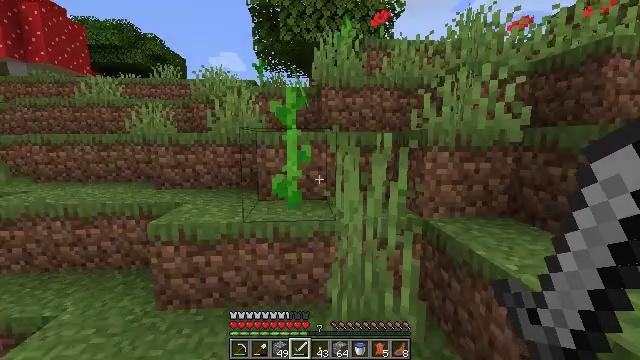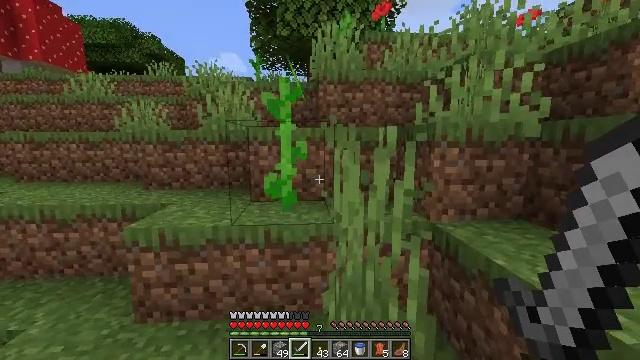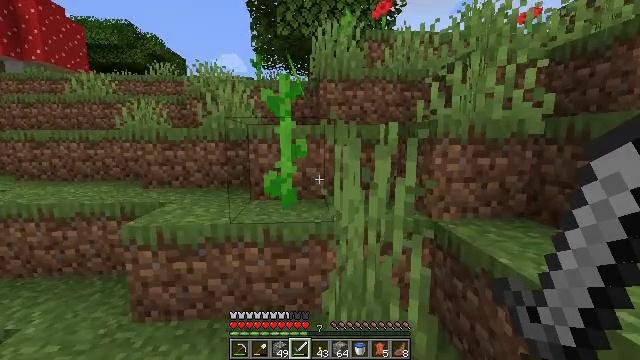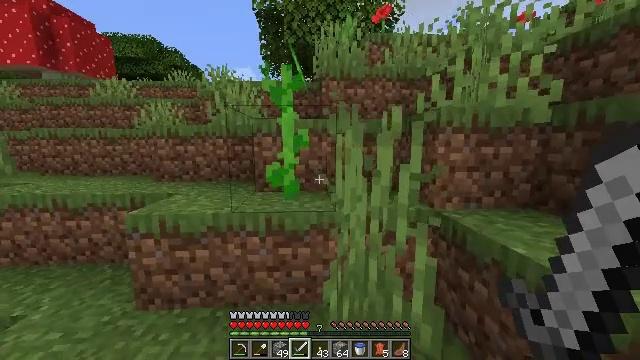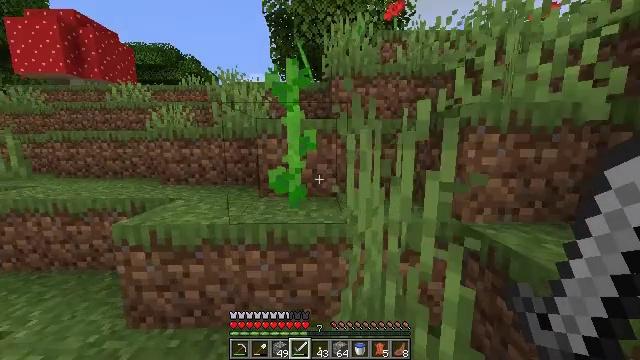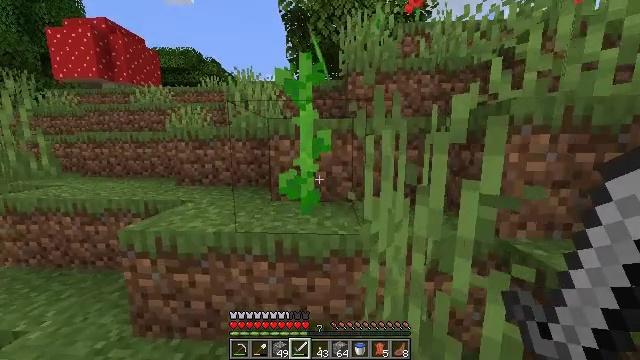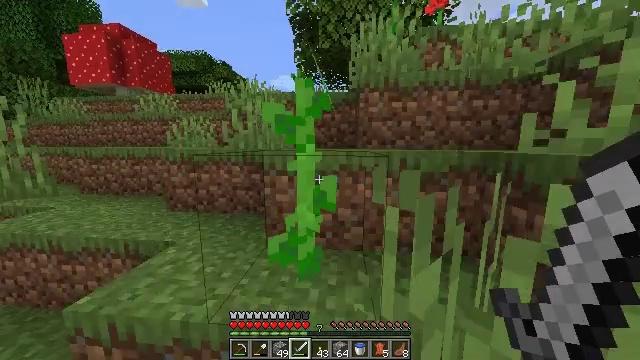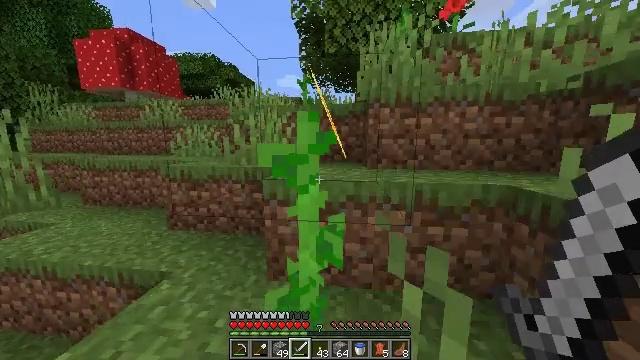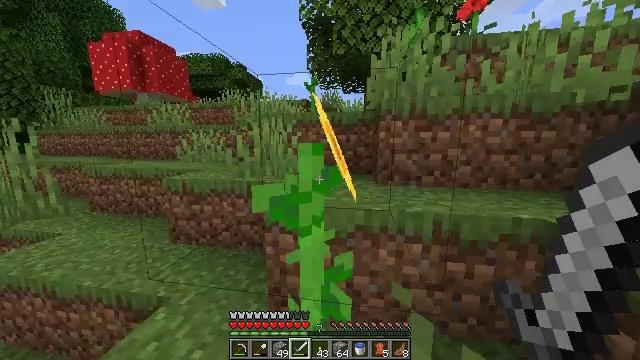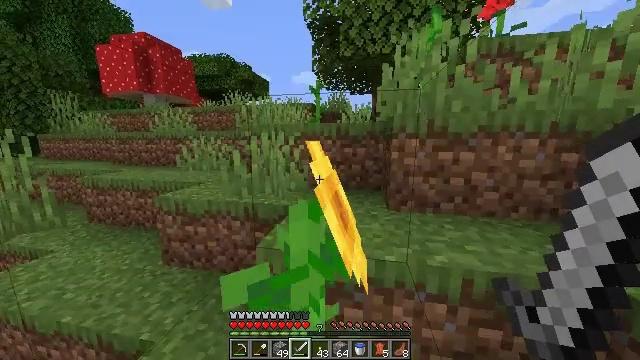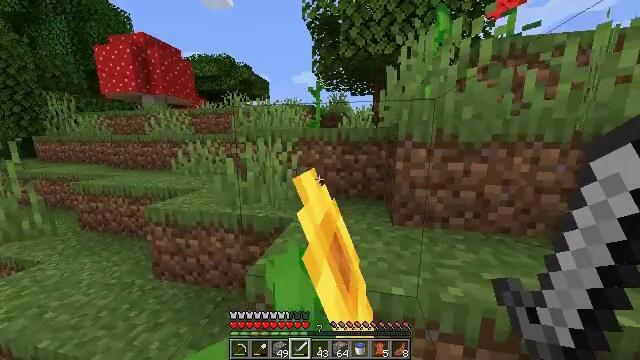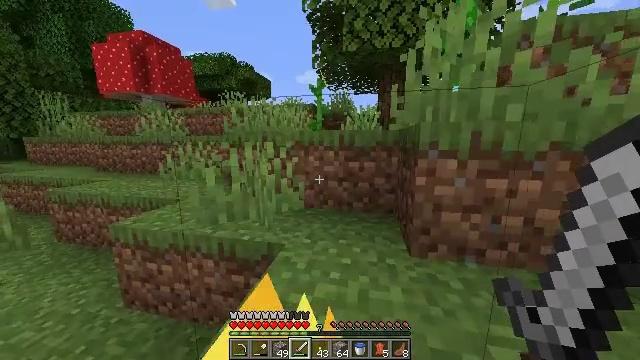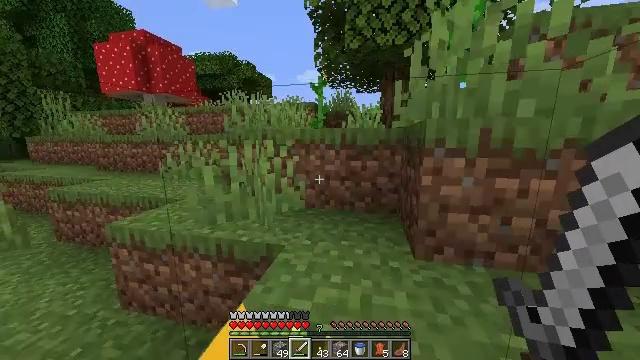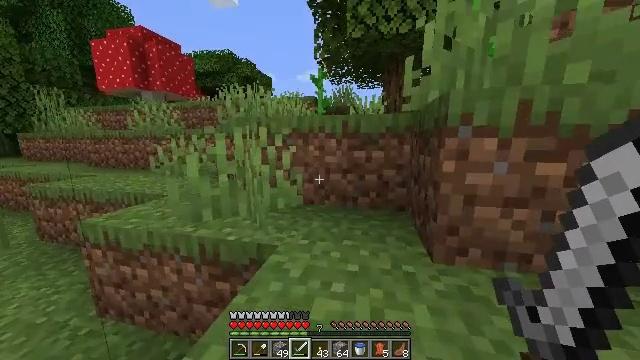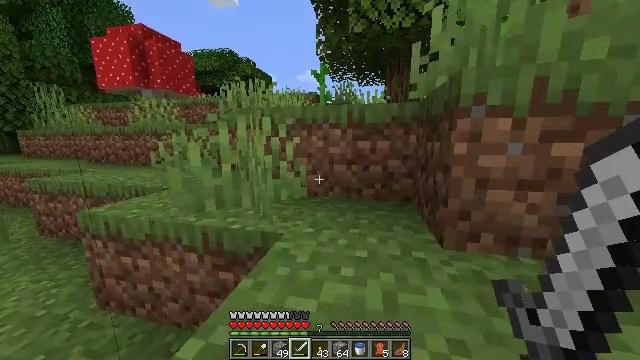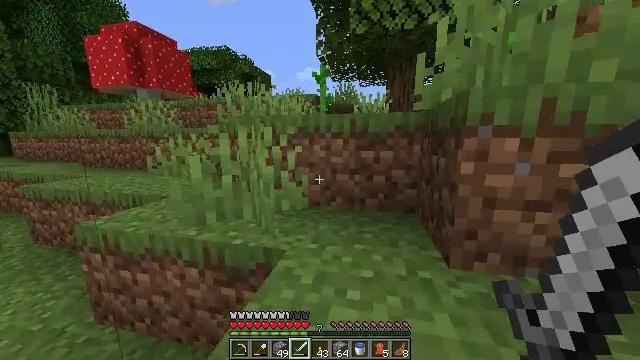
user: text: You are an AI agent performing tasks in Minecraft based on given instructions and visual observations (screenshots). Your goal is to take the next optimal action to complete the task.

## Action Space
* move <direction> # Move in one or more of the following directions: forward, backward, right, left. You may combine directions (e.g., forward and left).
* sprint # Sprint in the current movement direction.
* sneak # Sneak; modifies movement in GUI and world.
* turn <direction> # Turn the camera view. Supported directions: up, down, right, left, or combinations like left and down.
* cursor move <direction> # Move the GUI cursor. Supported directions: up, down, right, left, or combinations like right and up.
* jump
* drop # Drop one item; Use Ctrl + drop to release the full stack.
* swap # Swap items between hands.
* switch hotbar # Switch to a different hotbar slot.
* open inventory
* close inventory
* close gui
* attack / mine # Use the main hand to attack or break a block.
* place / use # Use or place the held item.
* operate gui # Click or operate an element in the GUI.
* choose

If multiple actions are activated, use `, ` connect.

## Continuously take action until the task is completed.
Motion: motion action
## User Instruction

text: Break the sunflower to collect it.
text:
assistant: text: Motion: move forward, sprint
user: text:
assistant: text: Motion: move forward, sprint
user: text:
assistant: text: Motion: move forward, sprint
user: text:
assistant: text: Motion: move forward, sprint, turn left
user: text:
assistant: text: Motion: move forward, sprint, turn left
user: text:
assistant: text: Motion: move forward, sprint, turn left, jump
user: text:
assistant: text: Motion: move forward, sprint, turn left, jump
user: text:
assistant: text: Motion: move forward, sprint, turn left, jump
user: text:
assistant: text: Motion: move forward, sprint, turn left, jump
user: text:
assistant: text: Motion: move forward, sprint
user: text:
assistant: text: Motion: move forward, sprint
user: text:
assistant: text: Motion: move forward, sprint
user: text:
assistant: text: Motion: move forward, sprint
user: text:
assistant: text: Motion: move forward, sprint
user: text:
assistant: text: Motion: move forward, sprint, jump
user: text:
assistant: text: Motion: move forward, sprint, turn right, jump
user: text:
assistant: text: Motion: move forward, sprint, turn right, jump
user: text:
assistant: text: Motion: move forward, sprint, turn right, jump
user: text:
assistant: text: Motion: move forward, sprint
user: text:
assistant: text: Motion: move forward, sprint
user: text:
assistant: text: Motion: move forward, sprint
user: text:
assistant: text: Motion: move forward, sprint
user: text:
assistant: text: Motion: move forward, sprint, turn right, jump
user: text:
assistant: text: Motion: move forward, sprint, turn right and down, jump
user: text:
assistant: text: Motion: move forward, sprint, turn right and down, jump
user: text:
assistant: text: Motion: move forward, sprint, turn right and down, jump
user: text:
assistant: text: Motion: move forward, sprint, turn right and down, jump
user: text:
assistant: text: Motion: move forward, sprint, turn right and down, jump
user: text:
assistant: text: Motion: move forward, sprint, turn right
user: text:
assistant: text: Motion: move forward, sprint, turn right